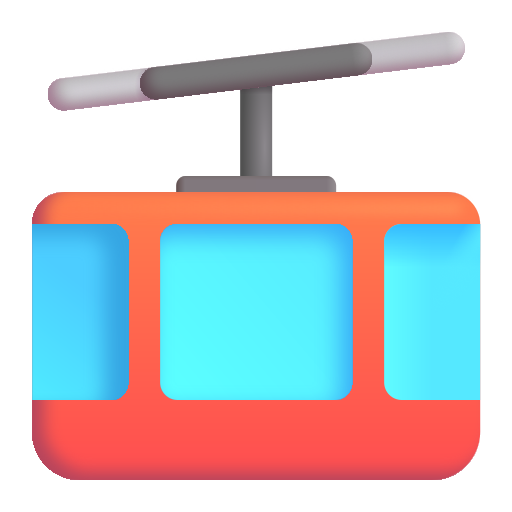
mountain cableway color